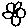
Label: flower